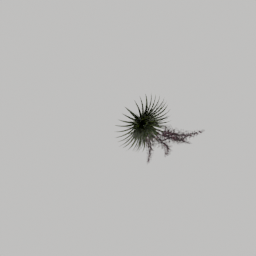
Label: nature